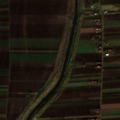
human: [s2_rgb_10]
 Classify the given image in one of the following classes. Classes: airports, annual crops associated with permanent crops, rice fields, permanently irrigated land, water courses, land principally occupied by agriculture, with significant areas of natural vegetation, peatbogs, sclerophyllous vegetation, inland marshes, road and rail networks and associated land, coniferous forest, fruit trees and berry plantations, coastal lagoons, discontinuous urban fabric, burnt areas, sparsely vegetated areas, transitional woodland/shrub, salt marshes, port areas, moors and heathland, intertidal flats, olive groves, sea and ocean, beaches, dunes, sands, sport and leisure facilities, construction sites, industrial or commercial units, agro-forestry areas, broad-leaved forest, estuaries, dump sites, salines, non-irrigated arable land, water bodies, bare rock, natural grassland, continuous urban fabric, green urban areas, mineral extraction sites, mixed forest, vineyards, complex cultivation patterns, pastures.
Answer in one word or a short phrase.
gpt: non-irrigated arable land, complex cultivation patterns, water courses